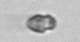
Label: Heterocapsa_rotundata